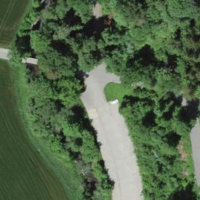
EUNIS habitat code: 52
Species observed at this site:
Humulus lupulus